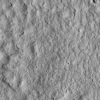
Atmospheric dust classification: not_dusty